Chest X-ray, PA view. Patient: 52 years old, sex M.
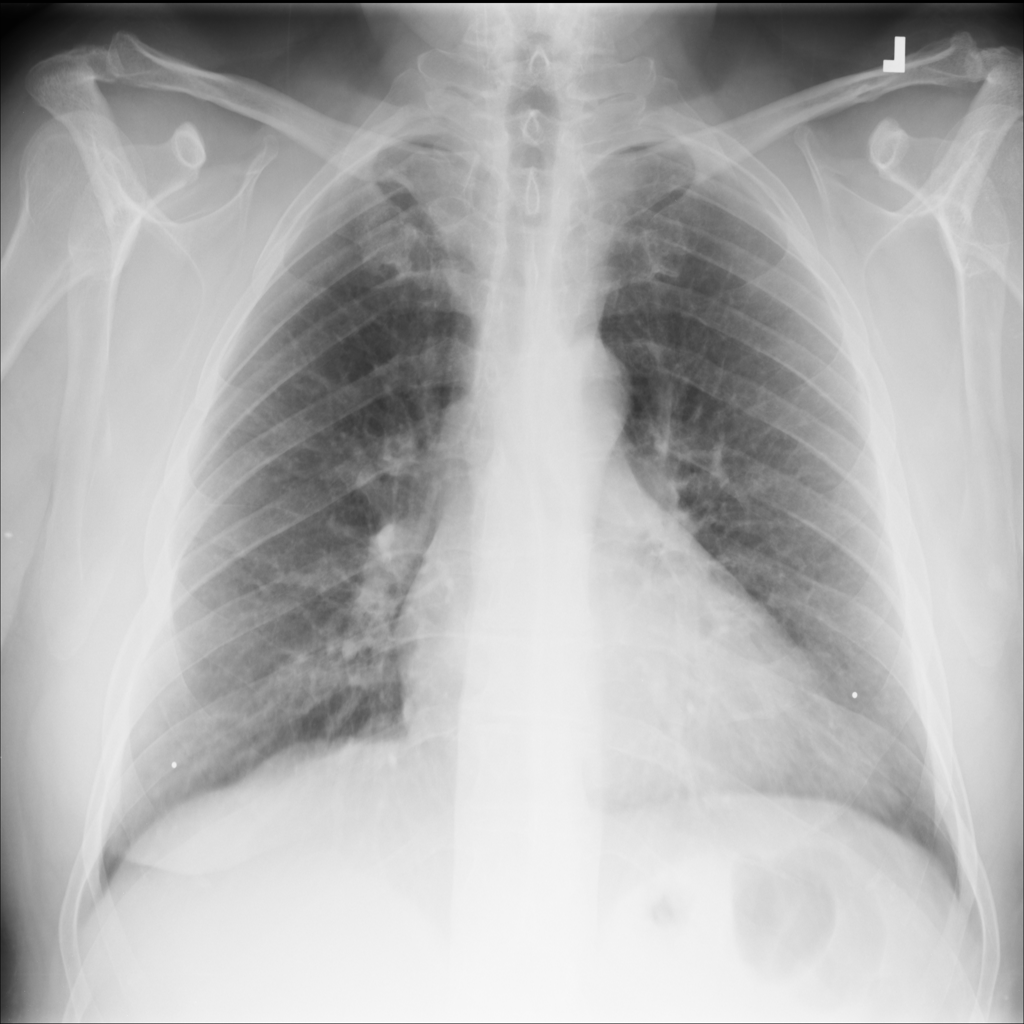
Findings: No Finding